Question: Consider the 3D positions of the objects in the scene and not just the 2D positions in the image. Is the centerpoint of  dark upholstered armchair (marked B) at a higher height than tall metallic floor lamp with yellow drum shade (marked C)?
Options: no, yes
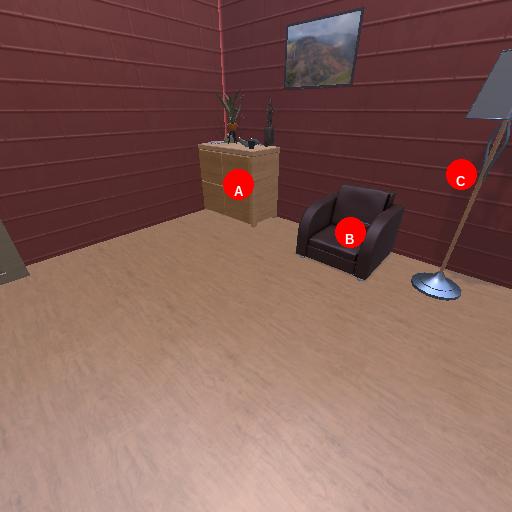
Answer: no